Interaction volume radius: 5 \u00c5
Interaction volume height: 45 \u00c5
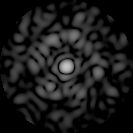
Disorder parameter: 0.8107